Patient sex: M
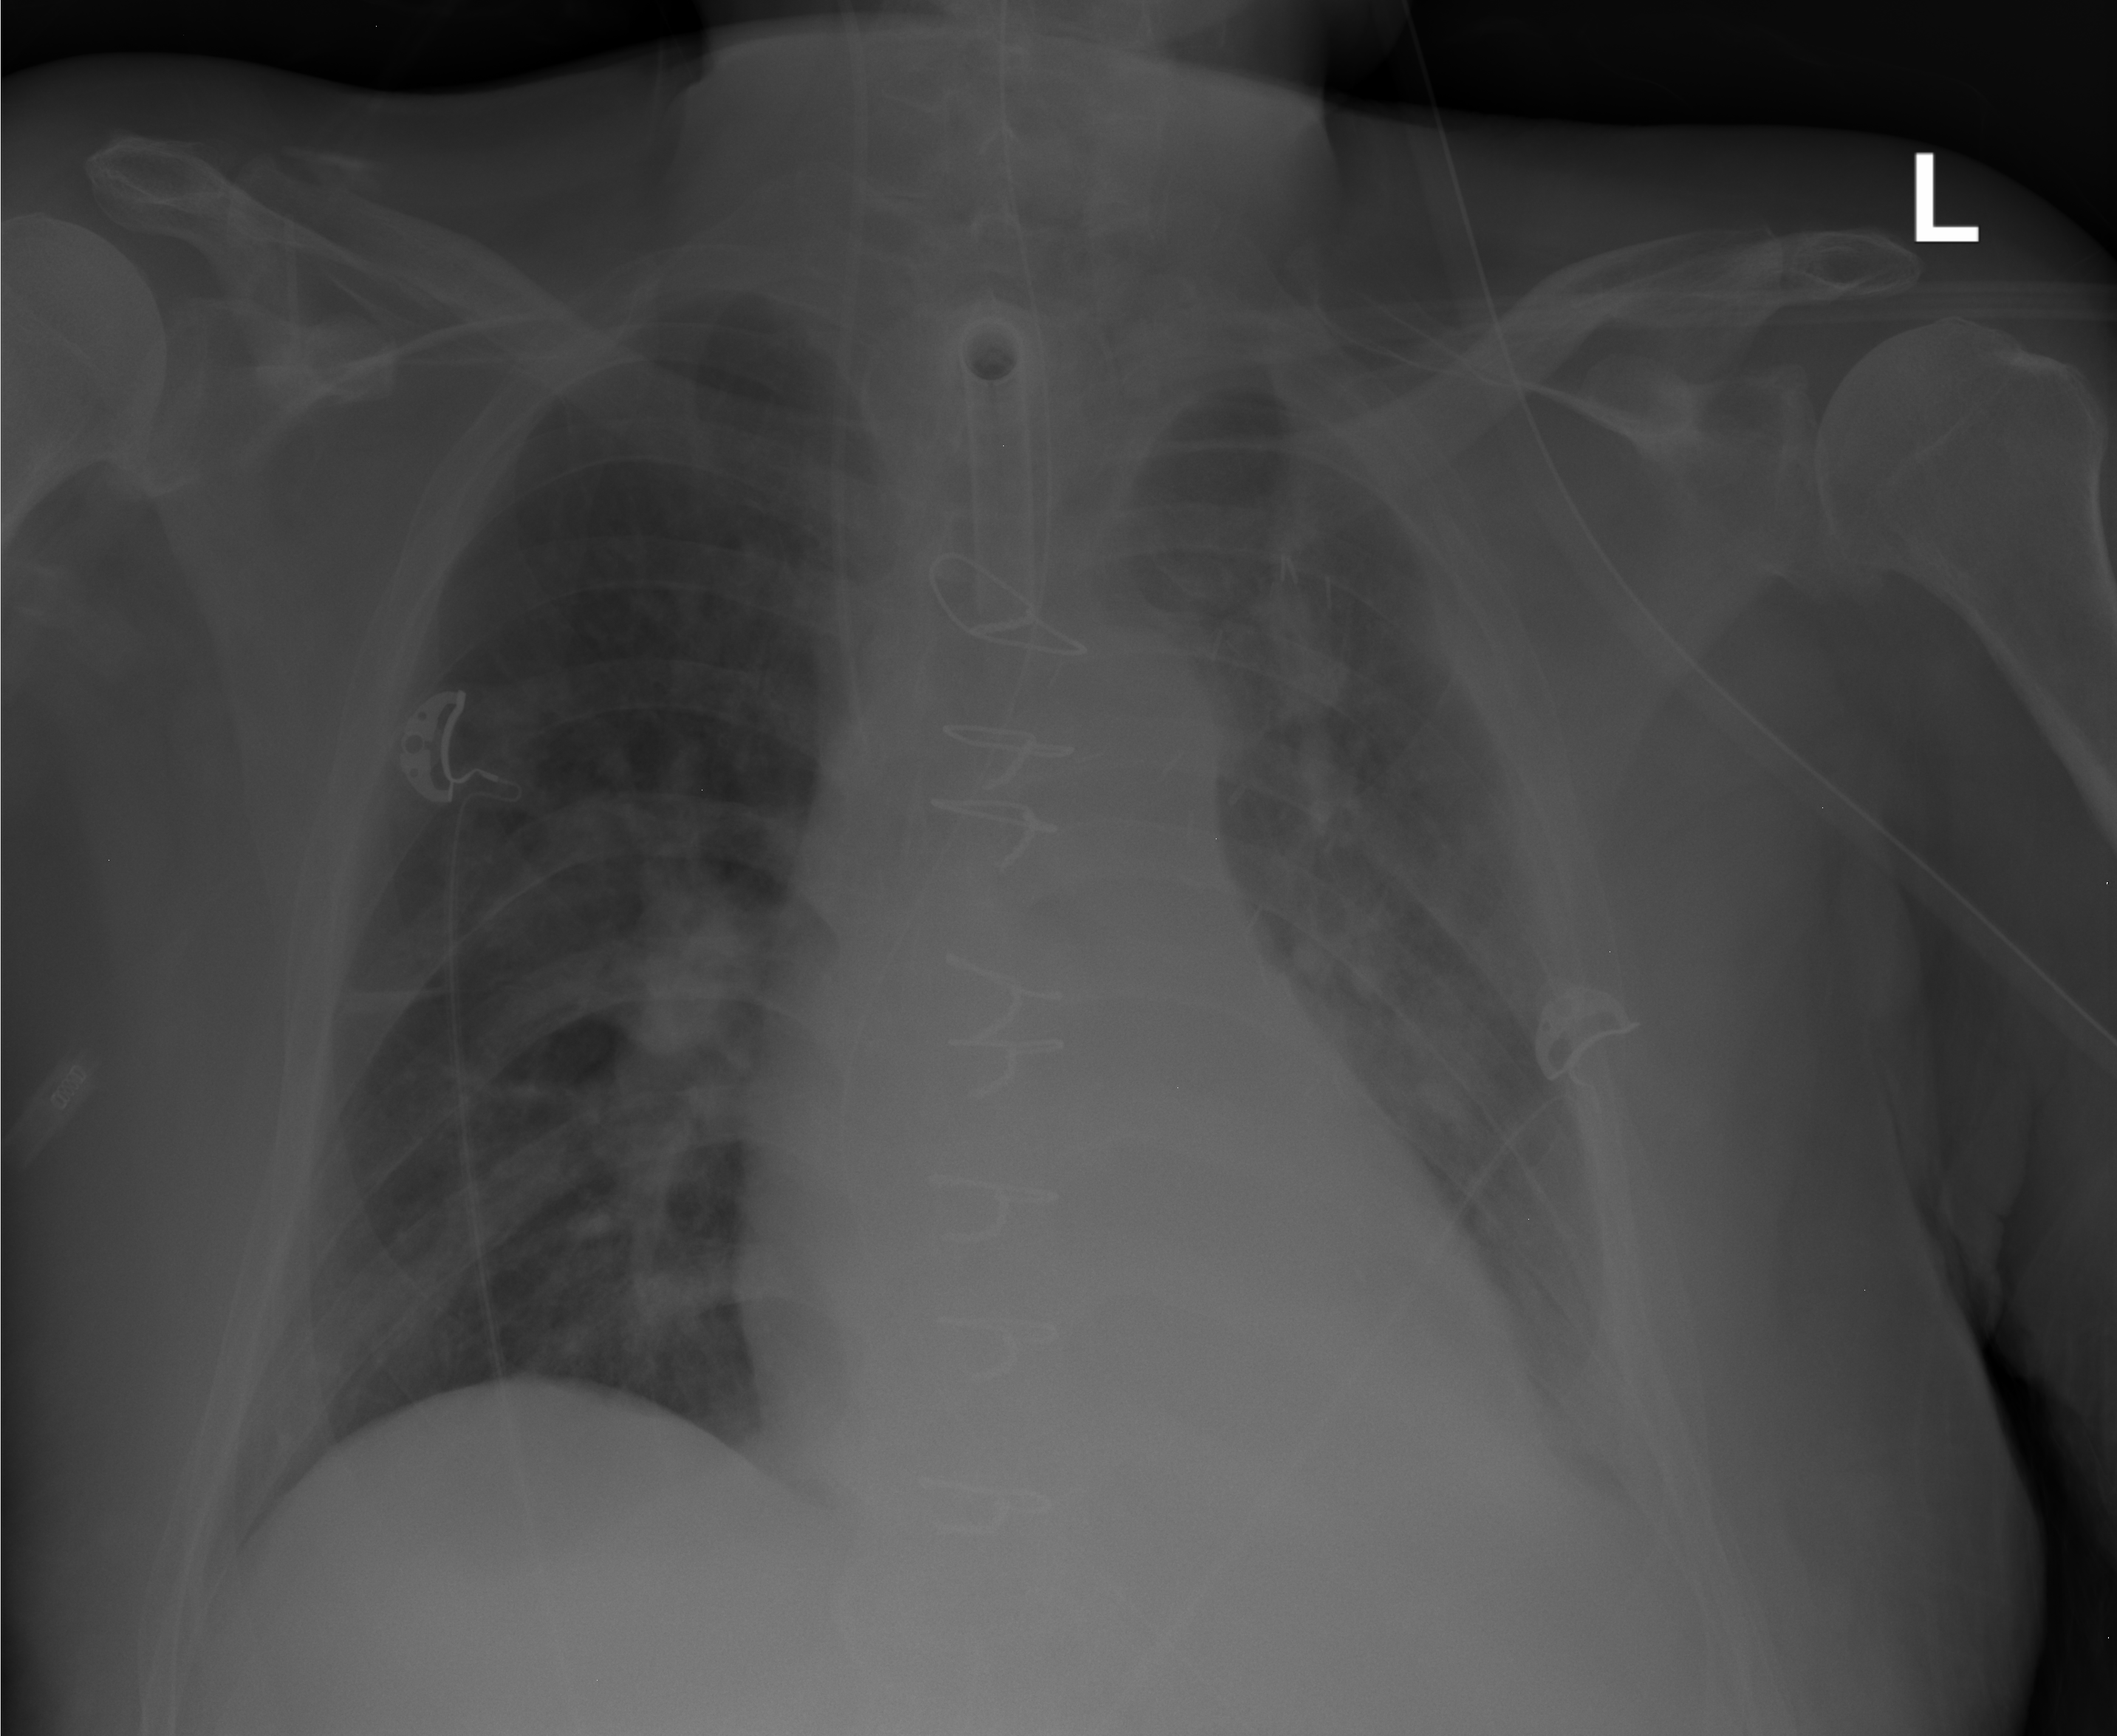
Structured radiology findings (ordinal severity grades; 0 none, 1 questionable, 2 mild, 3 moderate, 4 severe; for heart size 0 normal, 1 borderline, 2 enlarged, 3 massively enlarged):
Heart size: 2
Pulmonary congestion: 2
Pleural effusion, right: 0
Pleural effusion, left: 2
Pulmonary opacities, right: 0
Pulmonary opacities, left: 2
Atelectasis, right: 0
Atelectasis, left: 2